Question: As you may gather from the code below I am trying to get a profile updater script working. I seem to be running into problems though. I am getting the 'hello' alert when the script finishes processing but it seems as if the jquery is not properly grabbing the values from the textboxes because my mysql table is returning nothing inserted. any ideas? below is my code and screenshots:

Frontend Code:
'''
<?php include("vh.php"); ?>
<script type="text/javascript">
$(document).ready(function() {
var birthdate = $("#birthdate").val();
var sex = $("#sex :selected").val();
var interestedIn = $("#interestedIn :selected").val();
var relationshipStatus = $("#relationshipStatus :selected").val();
var knownLanguages = $("#knownLanguages").val();
var religiousViews = $("#religiousViews").val();
var politicalViews = $("#politicalViews").val();
var aboutMe = $("#aboutMe").val();
var mobilePhone = $("#mobilePhone").val();
var neighborhood = $("#neighborhood").val();
var website = $("#website").val();
var email = $("#email").val();
$("#submitForm").live('click', function() {
updateUserInfo();
});
function updateUserInfo() {
jQuery.ajax({
type: "POST",
dataType: "JSON",
url: "<?=base_url()?>index.php/regUserDash/updateUserInfo",
data: { birthdate: birthdate,
sex: sex,
interestedIn: interestedIn,
relationshipStatus: relationshipStatus,
knownLanguages: knownLanguages,
religiousViews: religiousViews,
politicalViews: politicalViews,
aboutMe: aboutMe,
mobilePhone: mobilePhone,
neighborhood: neighborhood,
website: website,
email: email
}, success: function(data) {
if(data.userInfoUpdated == true) {
alert("hello");
}
}
});
}
});
</script>
<?php $selectedId = $_REQUEST['id'];
$myuserid = $this->session->userdata('userid'); ?>
<table style="width: 34%">
<tr>
<td style="width: 193px"><span class="font1">Birthdate</span></td>
<td style="width: 275px">
<input id="birthdate" class="textbox1" style="width: 200pt" type="text" /></td>
</tr>
<tr>
<td style="width: 193px"><span class="font1">Sex</span></td>
<td style="width: 275px">
<select class="textbox1" id="sex" style="width: 207pt">
<option selected="selected">Select your sex</option>
<option>Male</option>
<option>Female</option>
</select></td>
</tr>
<tr>
<td style="width: 193px" class="font1">Interested In</td>
<td style="width: 275px">
<select class="textbox1" id="interestedIn" style="width: 207pt">
<option selected="selected">Select your interest</option>
<option>Men</option>
<option>Women</option>
</select></td>
</tr>
<tr>
<td style="width: 193px" class="font1">Relationship Status</td>
<td style="width: 275px">
<select class="textbox1" id="relationshipStatus" style="width: 207pt">
<option selected="selected">Select your relationship status</option>
<option>Single</option>
<option>In a relationship</option>
<option>Engaged</option>
<option>Married</option>
<option>It's complicated</option>
<option>In an open relationship</option>
<option>Widowed</option>
<option>Seperated</option>
<option>Divorsed</option>
<option>In a civil union</option>
<option>In a domestic partnership</option>
</select></td>
</tr>
<tr>
<td style="width: 193px" class="font1">Known Languages</td>
<td style="width: 275px">
<input class="textbox1" id="knownLanguages" style="width: 200pt" type="text" /></td>
</tr>
<tr>
<td style="width: 193px" class="font1">Religious Views</td>
<td style="width: 275px">
<input class="textbox1" id="religiousViews" style="width: 200pt" type="text" /></td>
</tr>
<tr>
<td style="width: 193px" class="font1">Political Views</td>
<td style="width: 275px">
<input class="textbox1" id="politicalViews" style="width: 200pt" type="text" /></td>
</tr>
<tr>
<td style="width: 193px" class="font1">About Me<br />
<br />
<br />
<br />
</td>
<td style="width: 275px">
<textarea class="textarea2" id="aboutMe" style="width: 198pt; height: 93px"></textarea></td>
</tr>
<tr>
<td style="width: 193px" class="font1">Mobile Phone</td>
<td style="width: 275px">
<input class="textbox1" id="mobilePhone" style="width: 200pt" type="text" /></td>
</tr>
<tr>
<td style="width: 193px" class="font1">Neighborhood</td>
<td style="width: 275px">
<input class="textbox1" id="neighborhood" style="width: 200pt" type="text" /></td>
</tr>
<tr>
<td style="width: 193px" class="font1">Website</td>
<td style="width: 275px">
<input class="textbox1" id="website" style="width: 200pt" type="text" /></td>
</tr>
<tr>
<td style="width: 193px" class="font1">Email</td>
<td style="width: 275px">
<input class="textbox1" id="email" style="width: 200pt" type="text" /></td>
</tr>
<tr>
<td style="width: 193px" class="font1">&nbsp;</td>
<td style="width: 275px; text-align: right">
<input id="submitForm" type="button" value="Submit" style="width: 63px; height: 28px" class="button1"></td>
</tr>
</table>
'''
Backend Code:
'''
public function updateUserInfo() {
$userid = $this->session->userdata('userid');
$birthdate = $this->input->post("birthdate");
$sex = $this->input->post("sex");
$interestedIn = $this->input->post("interestedIn");
$relationshipStatus = $this->input->post("relationshipStatus");
$languages = $this->input->post("languages");
$religiousViews = $this->input->post("religiousViews");
$politicalViews = $this->input->post("politicalViews");
$aboutMe = $this->input->post("aboutMe");
$mobilePhone = $this->input->post("mobilePhone");
$neighborhood = $this->input->post("neighborhood");
$websites = $this->input->post("websites");
$email = $this->input->post("email");
$this->db->query("INSERT INTO user_info (birthdate, sex, interestedIn, relationshipStatus, Languages, religiousViews, politicalViews, aboutMe, mobilePhone, neighborhood, websites, email, userid)
VALUES('{$birthdate}', '{$sex}', '{$interestedIn}', '{$relationshipStatus}', '{$languages}', '{$religiousViews}', '{$politicalViews}', '{$aboutMe}', '{$mobilePhone}', '{$neighborhood}', '{$websites}', '{$email}', '{$userid}')");
echo json_encode(array('userInfoUpdated' => true));
}
'''
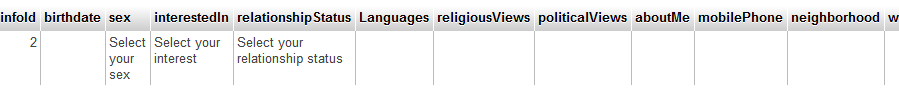
Answer: You are getting the values from the form immidiately when the page finishes loadding but at this time they are empty. When someone fills the form and clicks submit the functions takes the values from the variables birthdate,sex etc. but they are empty.
You have to move the variable assignment
'''
var birthdate = $("#birthdate").val();
var sex = $("#sex :selected").val();
...
'''
inside the updateUserInfo() function like that:
'''
data: {
birthdate: $("#birthdate").val(),
sex: $("#sex").val(),
...
}
'''